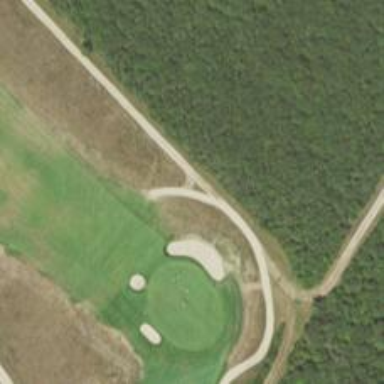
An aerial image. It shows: Path for both road and golf.